Interaction volume radius: 10 \u00c5
Interaction volume height: 20 \u00c5
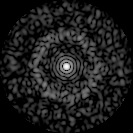
Disorder parameter: 0.8434